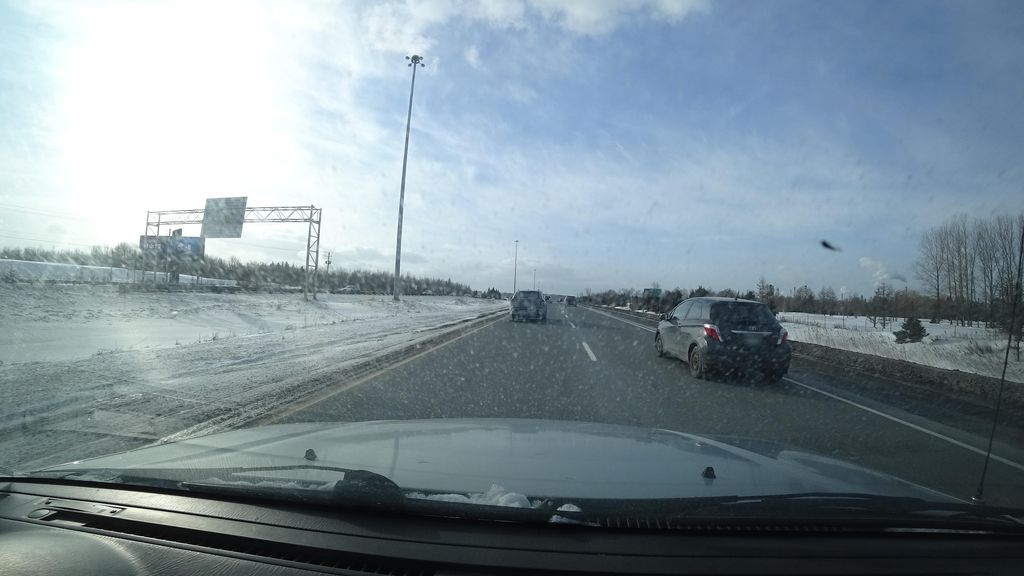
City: quebec_city